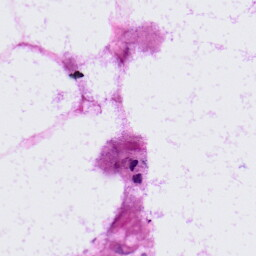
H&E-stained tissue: LymphNode